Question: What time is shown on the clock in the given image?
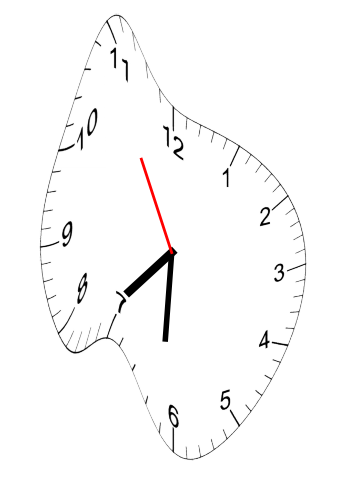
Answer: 07:30:55